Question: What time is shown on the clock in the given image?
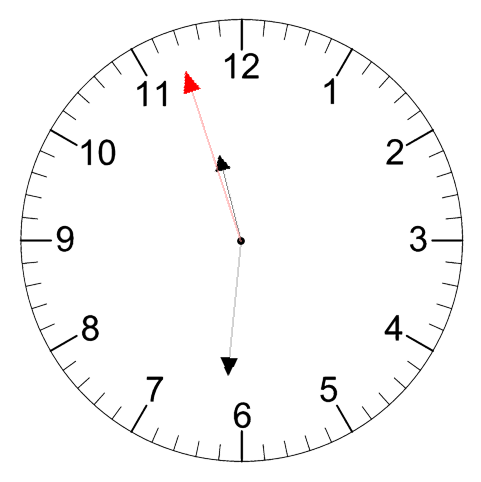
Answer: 11:30:57